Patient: sex F, age 66
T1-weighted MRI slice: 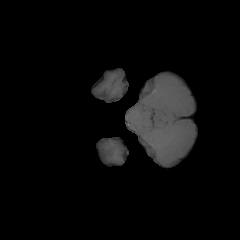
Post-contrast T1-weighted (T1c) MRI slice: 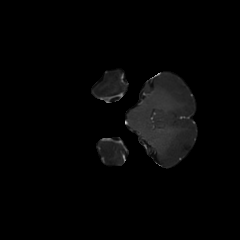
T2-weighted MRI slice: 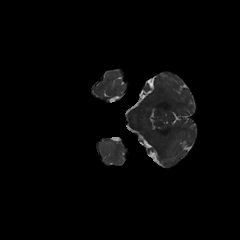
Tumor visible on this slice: no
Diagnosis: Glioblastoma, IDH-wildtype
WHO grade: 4